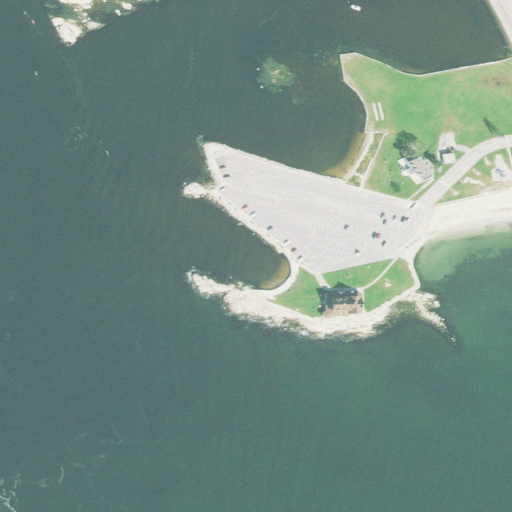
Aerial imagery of cape in Connecticut named Eastern Point containing open water, high intensity development, medium intensity development, low intensity development, barren land, and open development